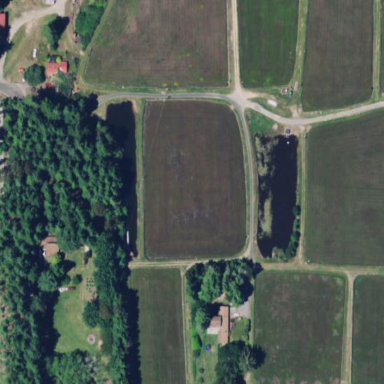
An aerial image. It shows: Farmland with cranberries as the crop.